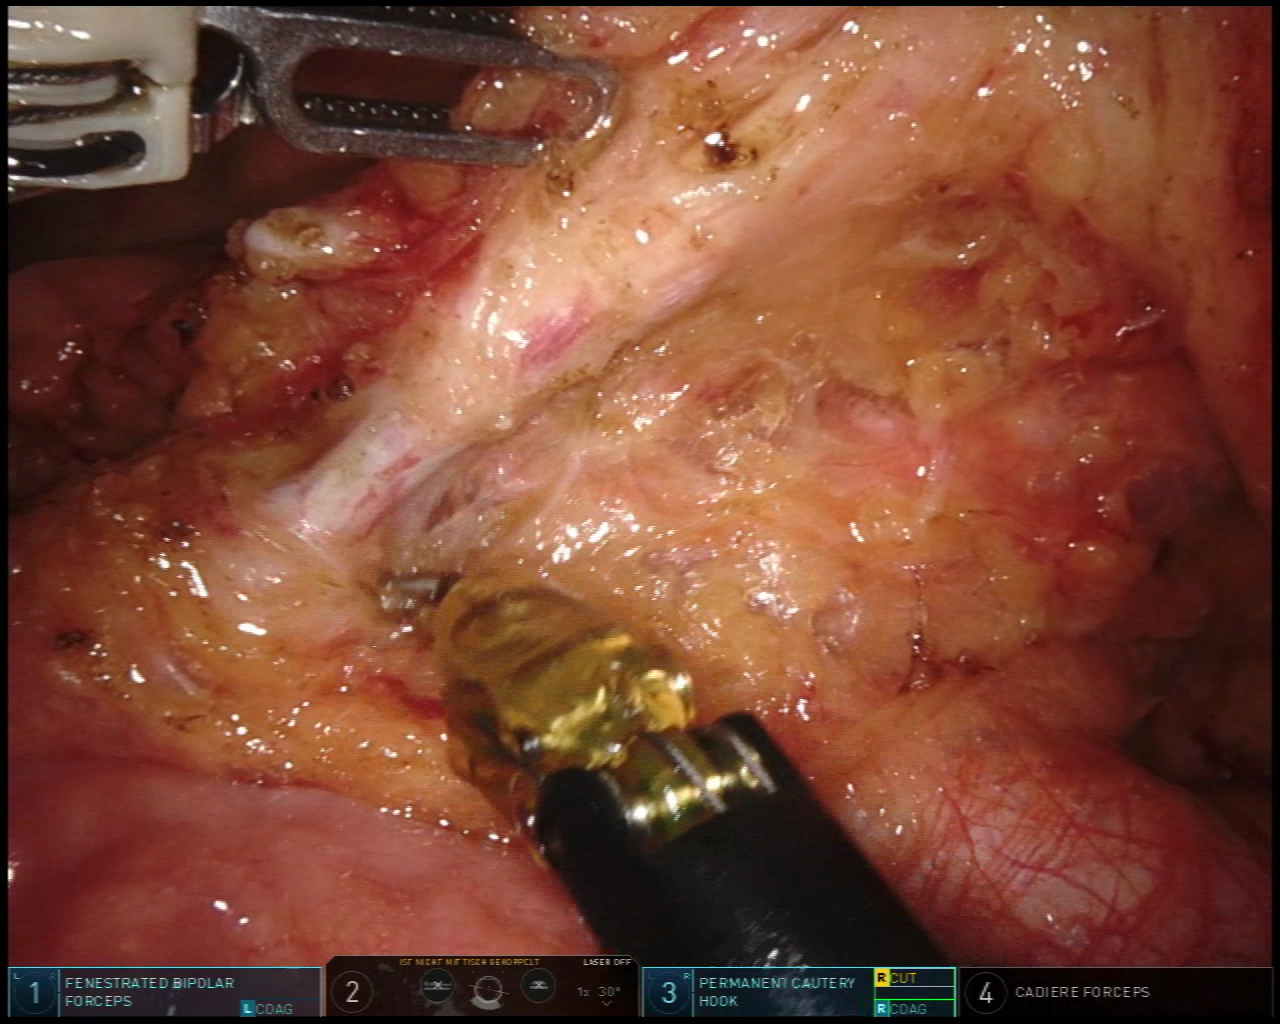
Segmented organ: inferior_mesenteric_artery
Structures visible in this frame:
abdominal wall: no
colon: no
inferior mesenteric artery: yes
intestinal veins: no
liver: no
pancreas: no
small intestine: yes
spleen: no
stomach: no
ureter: no
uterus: no
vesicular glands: no